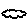
Label: cloud